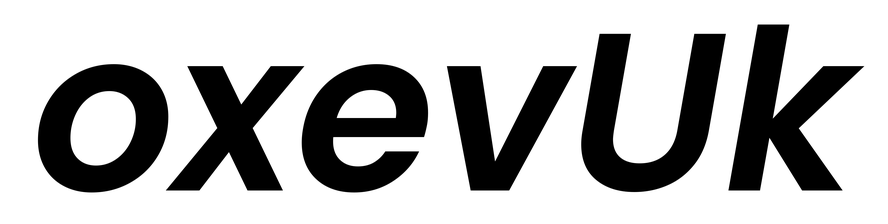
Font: Poppins-SemiBoldItalic